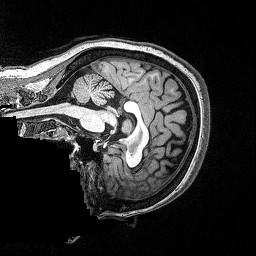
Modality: T1w
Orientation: sagittal
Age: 36
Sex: female
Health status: healthy
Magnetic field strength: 3 T
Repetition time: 2.53 s
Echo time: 0.00331 s